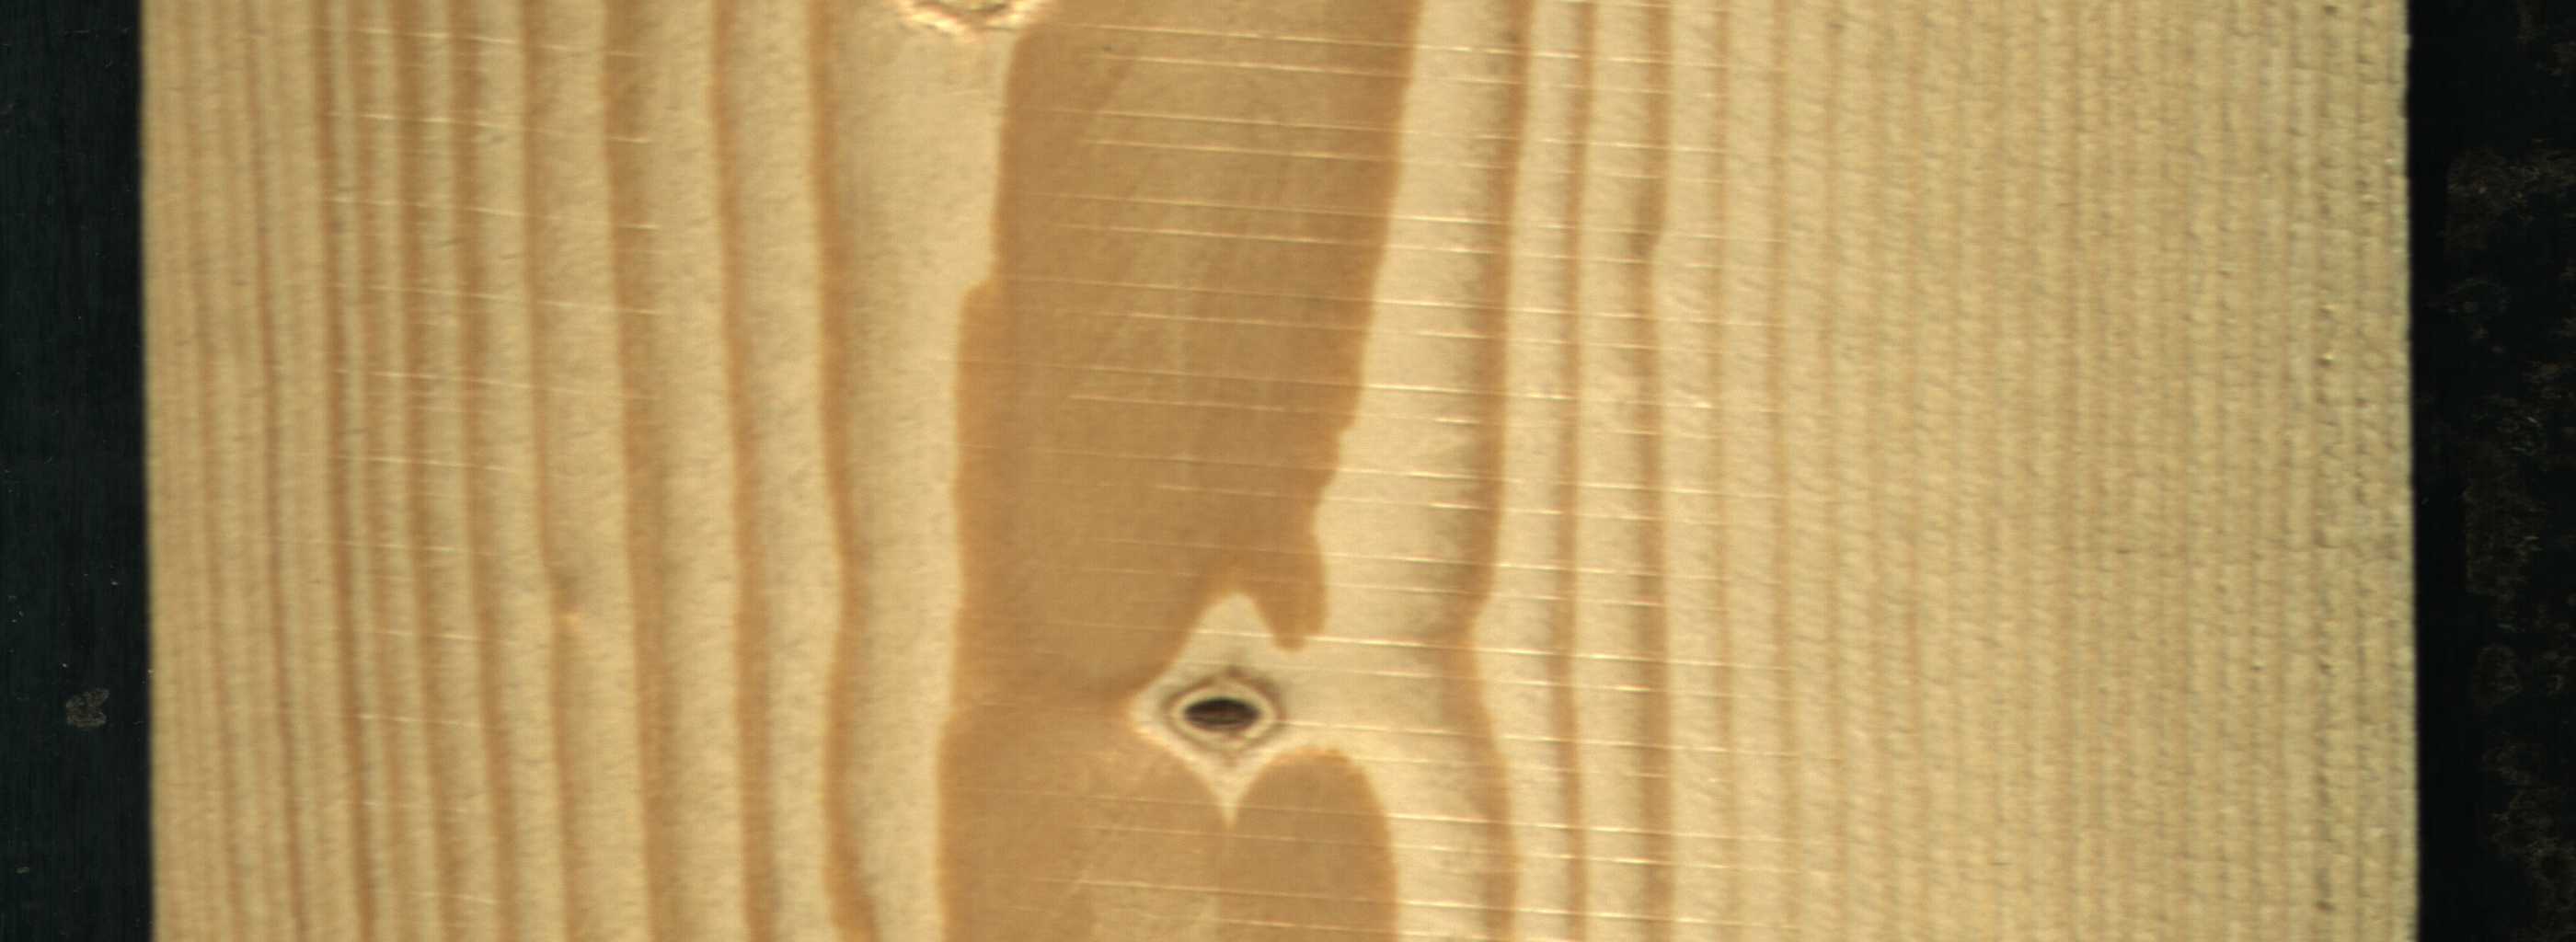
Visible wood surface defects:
resin
Quartzity
Dead_Knot